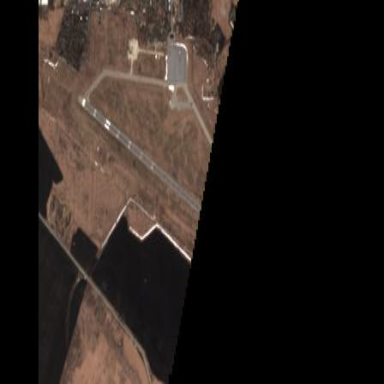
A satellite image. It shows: Public aerodrome or airport.